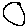
Label: circle